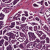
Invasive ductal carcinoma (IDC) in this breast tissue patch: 1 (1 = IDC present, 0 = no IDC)